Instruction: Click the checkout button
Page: cart
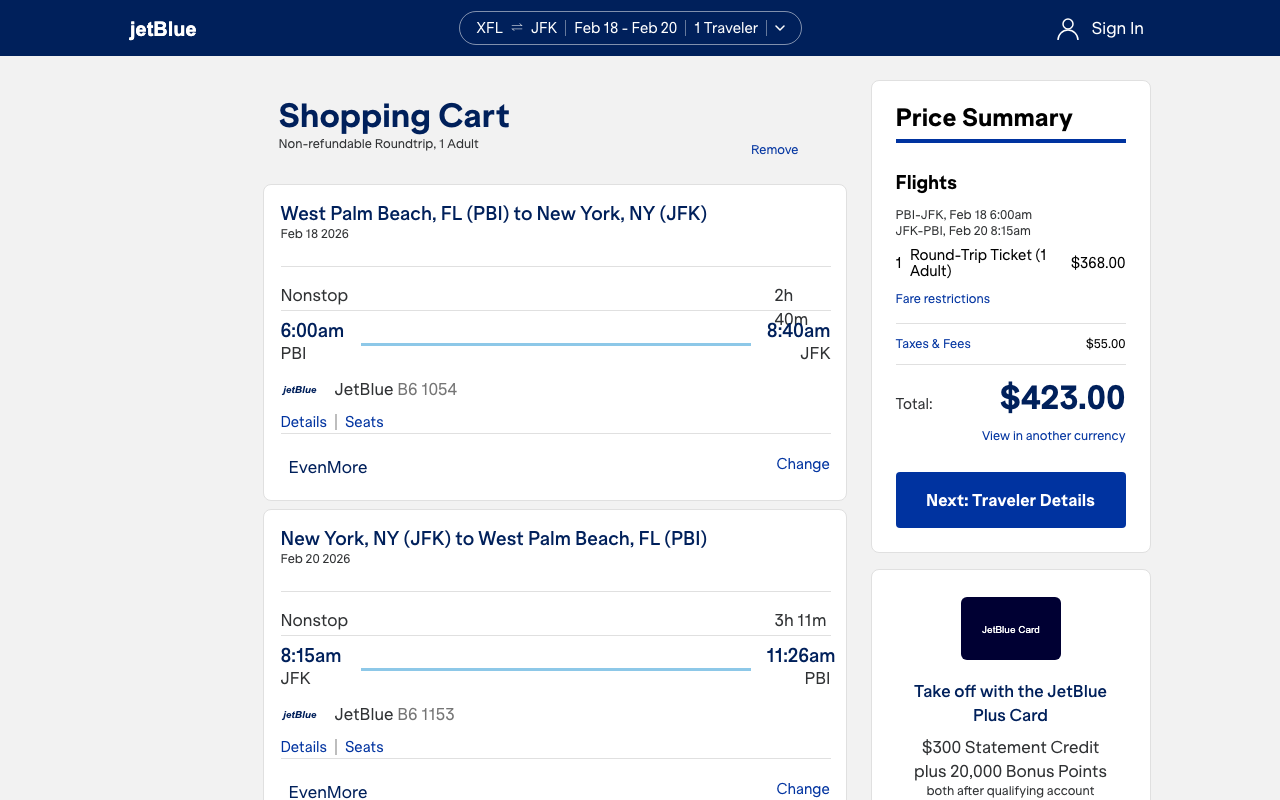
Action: click